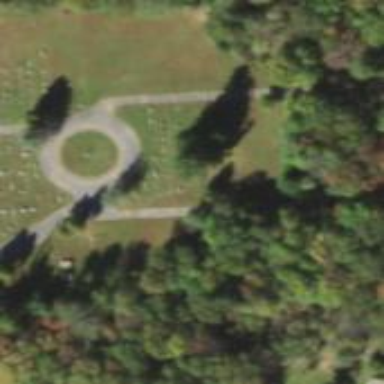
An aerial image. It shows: Cemetery.